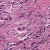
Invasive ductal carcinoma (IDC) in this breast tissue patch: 1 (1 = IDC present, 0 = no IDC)